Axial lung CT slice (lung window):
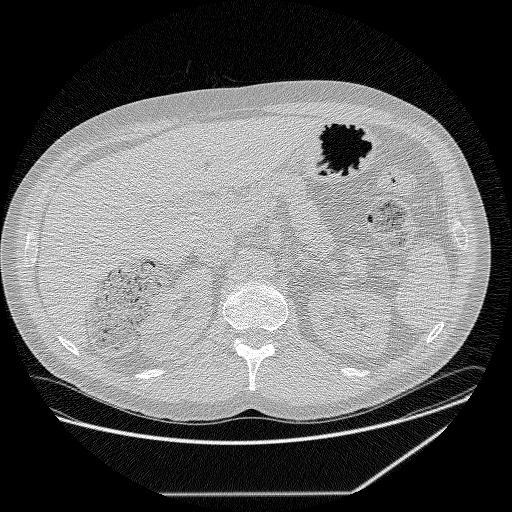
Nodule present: no